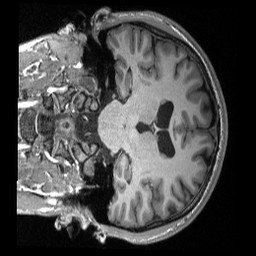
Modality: T1w
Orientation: coronal
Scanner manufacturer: siemens
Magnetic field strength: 3 T
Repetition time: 2.3 s
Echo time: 0.00308 s